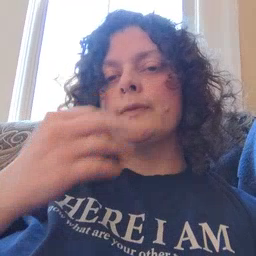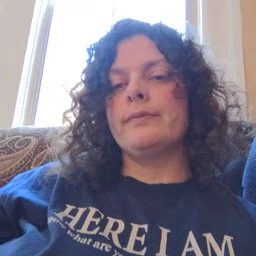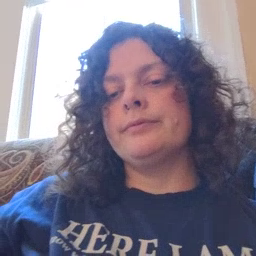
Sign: wolf